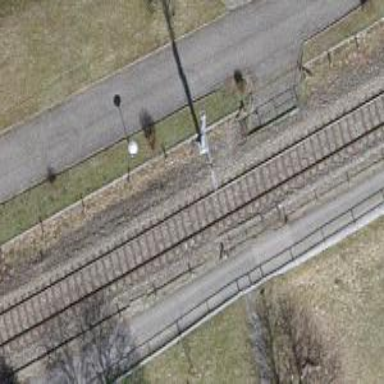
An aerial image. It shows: Railway signal.